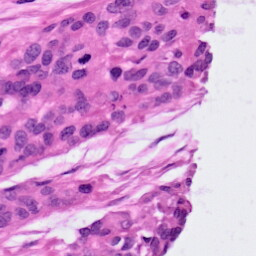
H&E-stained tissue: Ovarian